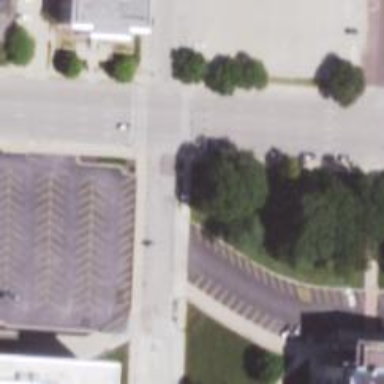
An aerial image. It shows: Solid crossing edge road marking.